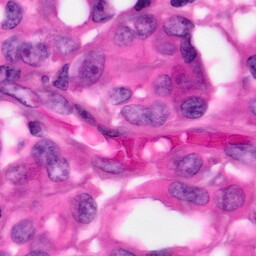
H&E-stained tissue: Pancreatic